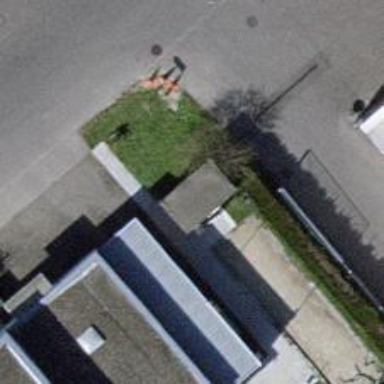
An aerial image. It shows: Minor distribution power substation with street cabinet.